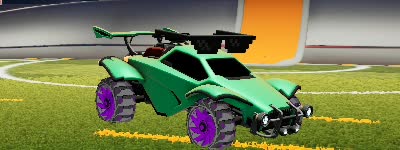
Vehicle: octane